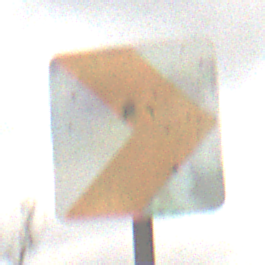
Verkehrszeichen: RichtungstafelnInKurvenKleinLinks
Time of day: Midday
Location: Outdoor (Nature)
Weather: Overcast
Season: NotSpecified
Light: Natural